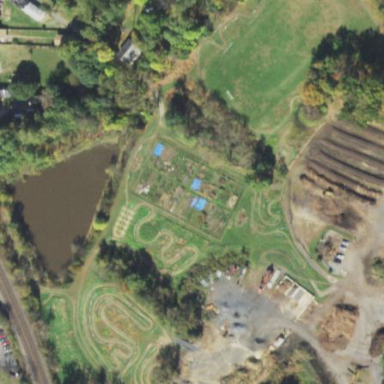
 leisure land intended for communal use."